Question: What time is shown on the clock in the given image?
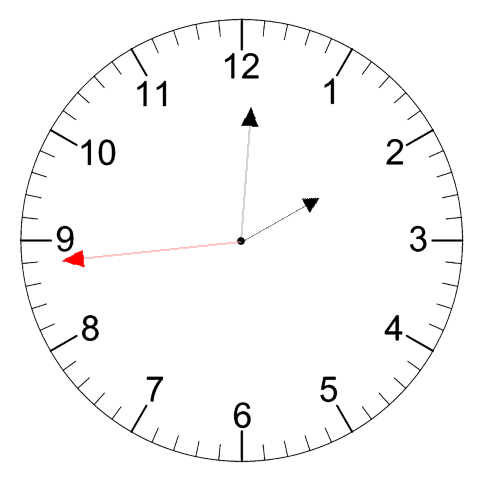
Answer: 02:00:44